Field crop: tomato
Growth stage: 1
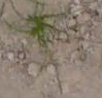
Species: cyperus